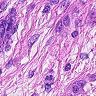
Metastatic tissue present: yes